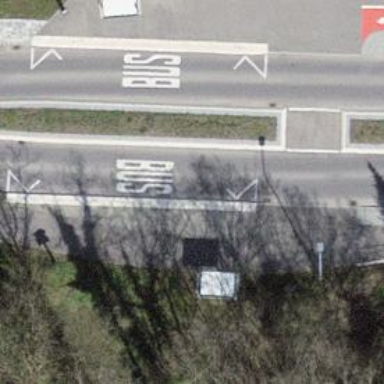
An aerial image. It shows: Public transport stop position.